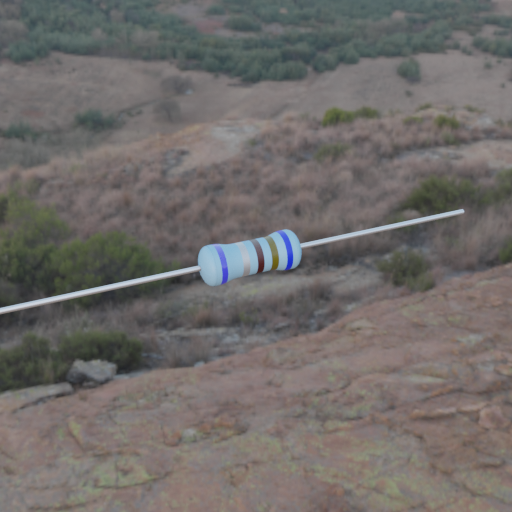
Resistor colour bands (in order): blue, silver, black, brown, blue